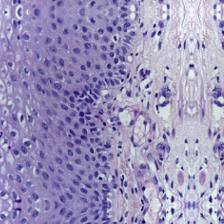
Diagnosis: Normal